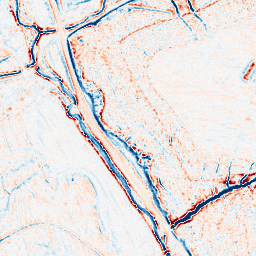
Category: edge_preserving
Decomposition family: bilateral
Decomposition parameters: d: 9
sigma_color: 100
sigma_space: 75
Upsampling method: quintic
Upsampling parameters: scale: 2
Upsampling scale: 2